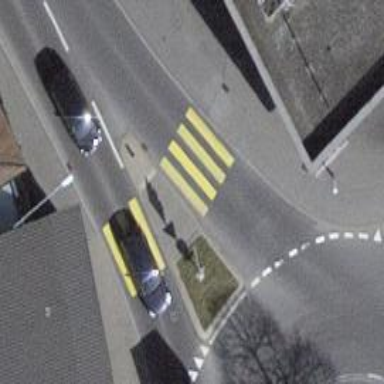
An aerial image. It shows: Kerb barrier.